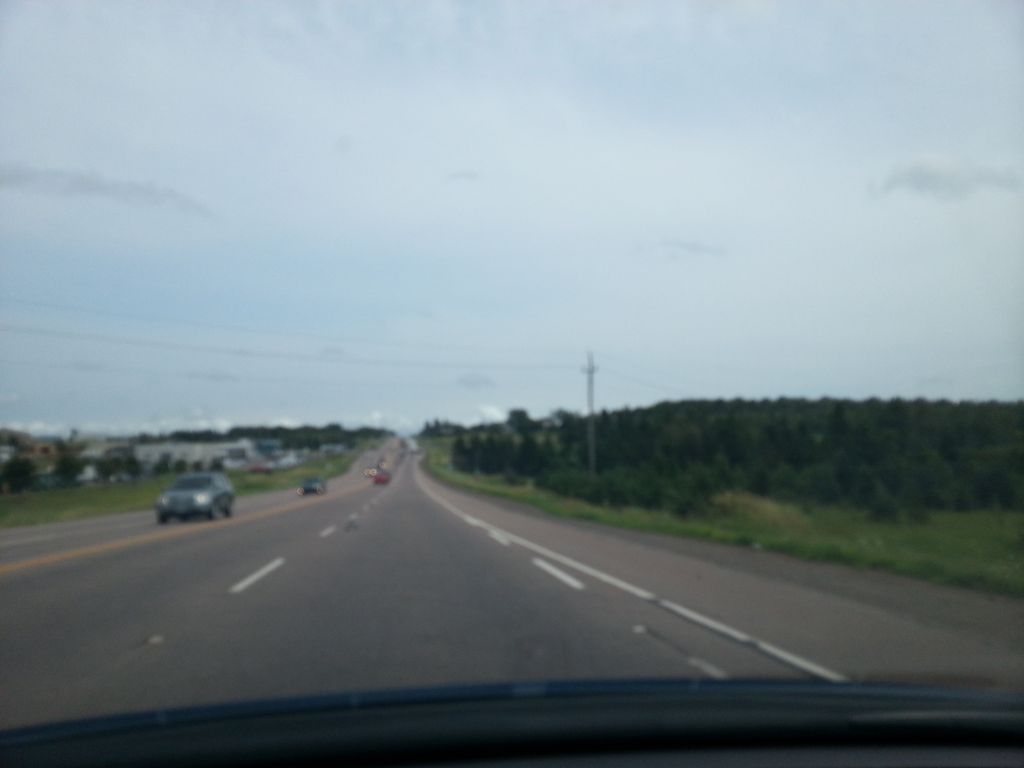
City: charlottetown